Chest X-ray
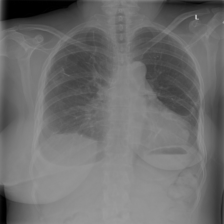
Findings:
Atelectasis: negative
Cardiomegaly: negative
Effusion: positive
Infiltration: negative
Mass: negative
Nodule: negative
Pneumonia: negative
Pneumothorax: negative
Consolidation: negative
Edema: negative
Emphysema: negative
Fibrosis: negative
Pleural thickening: negative
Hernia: negative